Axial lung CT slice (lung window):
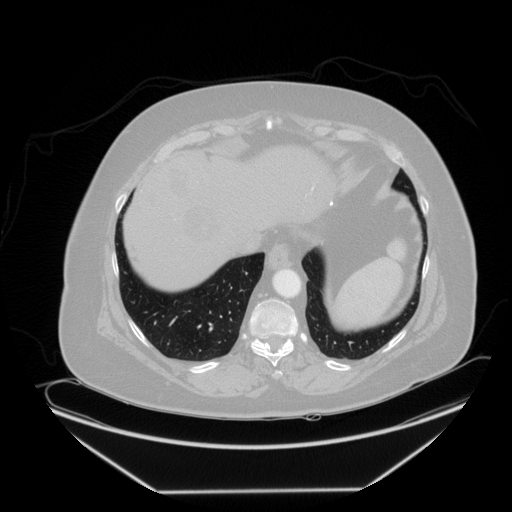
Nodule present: no